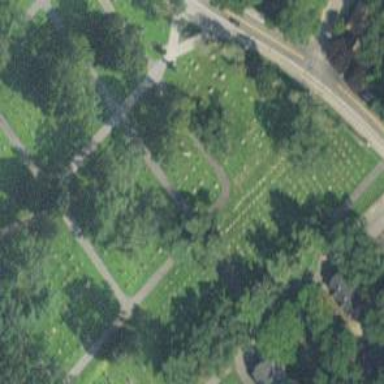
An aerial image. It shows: Cemetery.